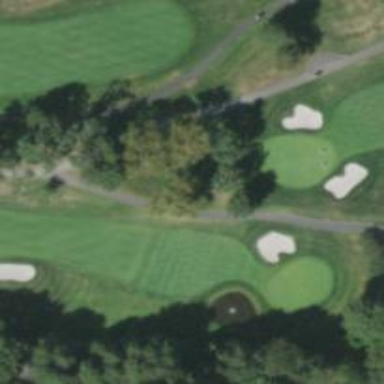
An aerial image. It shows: Service road used as golf cart path.